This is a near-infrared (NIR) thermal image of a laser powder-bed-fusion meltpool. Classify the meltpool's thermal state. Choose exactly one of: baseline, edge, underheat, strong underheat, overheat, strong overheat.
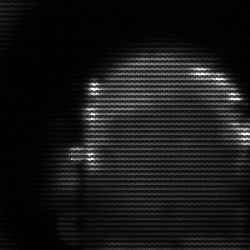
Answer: baseline